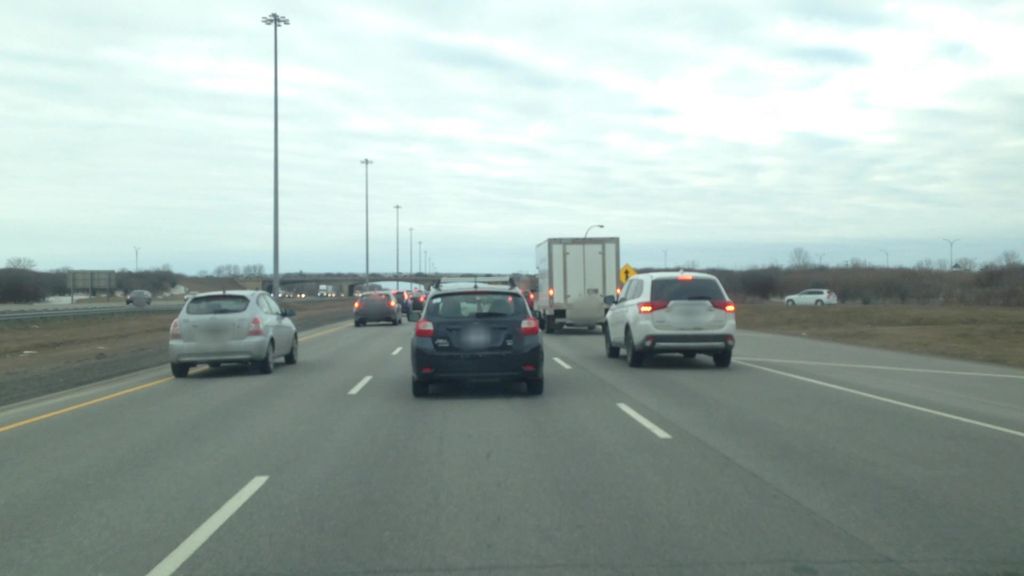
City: montreal